Interaction volume radius: 5 \u00c5
Interaction volume height: 10 \u00c5
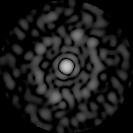
Disorder parameter: 0.8456